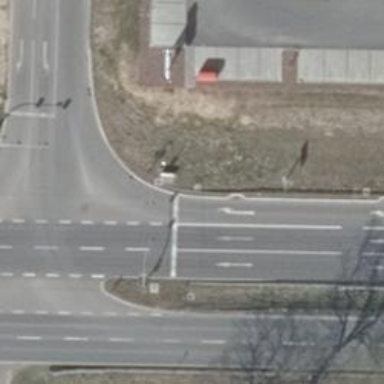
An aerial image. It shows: Road with traffic signals.